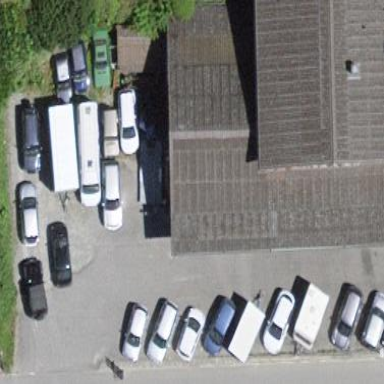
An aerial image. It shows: Building housing car repair shop.